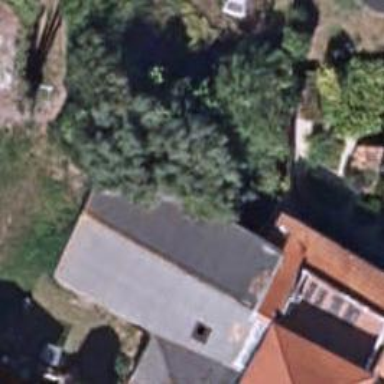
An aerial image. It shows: Simple house.